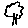
Label: tree